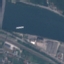
Land use / land cover: River